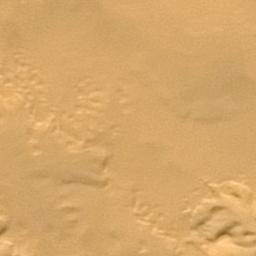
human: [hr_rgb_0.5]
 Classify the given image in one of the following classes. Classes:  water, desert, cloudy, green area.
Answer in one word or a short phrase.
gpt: desert